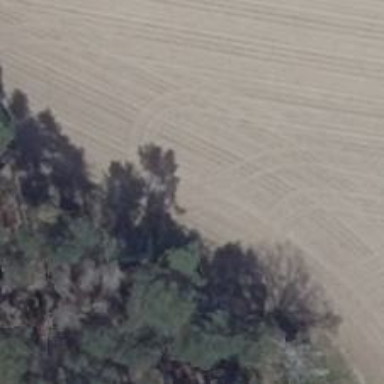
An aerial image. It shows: Grass track with Grade 4 tracktype.